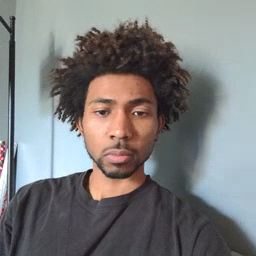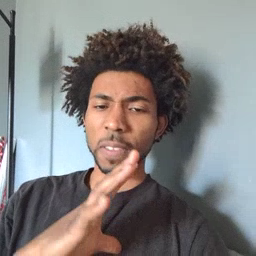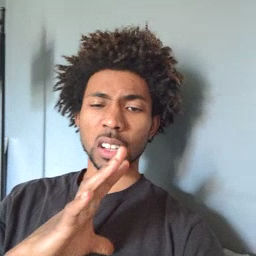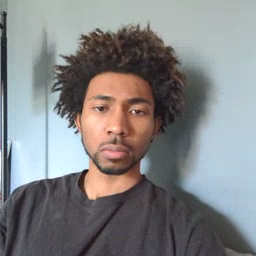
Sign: fine